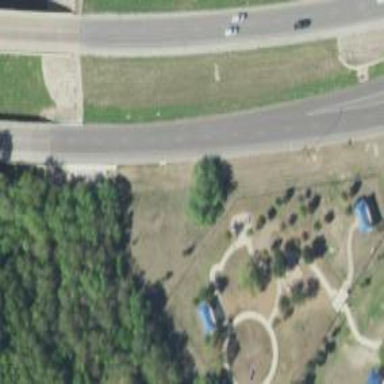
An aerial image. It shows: Fenced dog park for leisure activities on land.